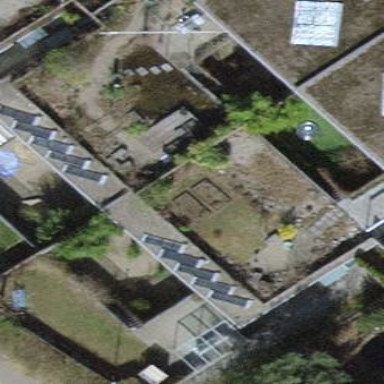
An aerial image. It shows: Semidetached house with flat roof.